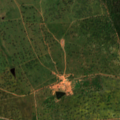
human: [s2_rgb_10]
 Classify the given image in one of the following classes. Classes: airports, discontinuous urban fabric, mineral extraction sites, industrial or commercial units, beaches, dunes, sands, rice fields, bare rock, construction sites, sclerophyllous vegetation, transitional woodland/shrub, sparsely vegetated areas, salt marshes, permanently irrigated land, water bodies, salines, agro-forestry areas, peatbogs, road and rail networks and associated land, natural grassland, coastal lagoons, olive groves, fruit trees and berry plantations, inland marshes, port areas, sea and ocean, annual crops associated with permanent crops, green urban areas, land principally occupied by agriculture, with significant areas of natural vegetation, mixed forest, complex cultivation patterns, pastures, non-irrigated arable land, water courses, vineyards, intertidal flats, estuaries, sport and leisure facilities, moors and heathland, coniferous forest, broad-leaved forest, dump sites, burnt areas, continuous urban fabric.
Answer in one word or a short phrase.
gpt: continuous urban fabric